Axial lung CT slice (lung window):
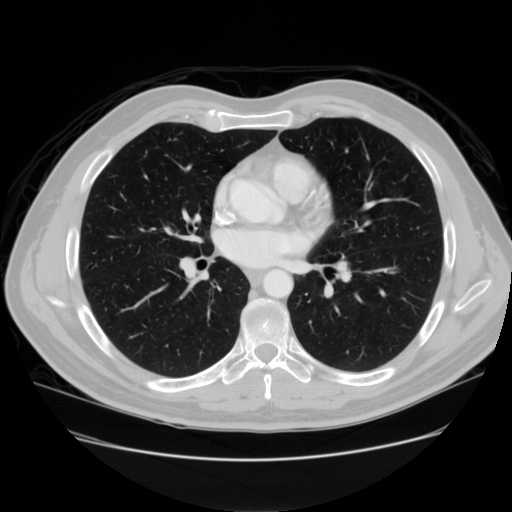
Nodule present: no